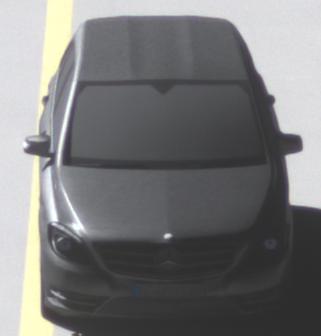
Make: Mercedes-Benz
Model: B 180 BlueEFFICIENCY
Detailed model: B-Class (246)
Model produced from: 2011/11
Model produced until: 2012/10
Doors: 5
Color: gray
Road condition: dry road
Daytime: morning or afternoon
Contrast: high contrast